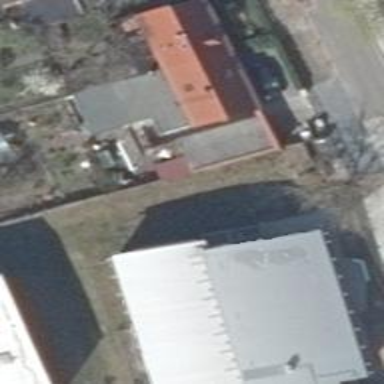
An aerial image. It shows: School building.